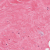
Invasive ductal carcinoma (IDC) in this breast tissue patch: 0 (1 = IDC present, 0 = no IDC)